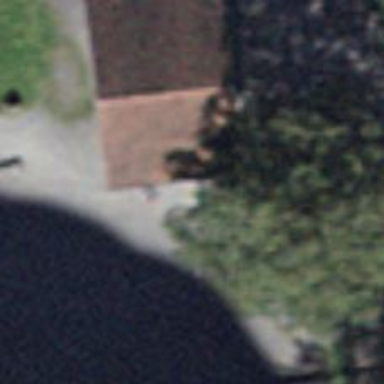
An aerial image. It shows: Barn.